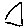
Label: square